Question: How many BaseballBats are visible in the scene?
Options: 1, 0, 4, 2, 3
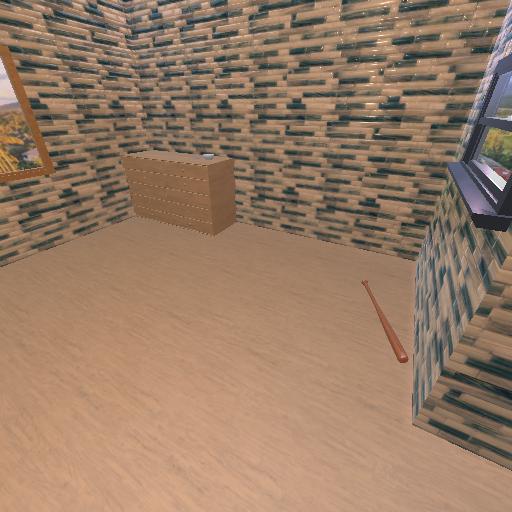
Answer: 1